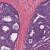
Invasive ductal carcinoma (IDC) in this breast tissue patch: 0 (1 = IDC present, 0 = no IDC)